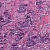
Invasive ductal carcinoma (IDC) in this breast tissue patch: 1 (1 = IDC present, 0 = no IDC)